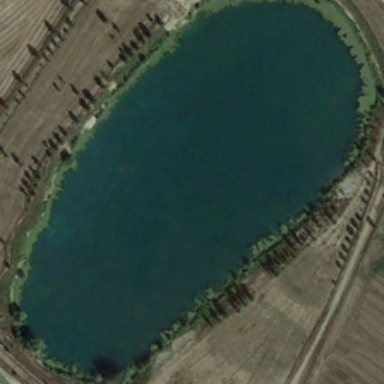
There is a pond on the bare land .